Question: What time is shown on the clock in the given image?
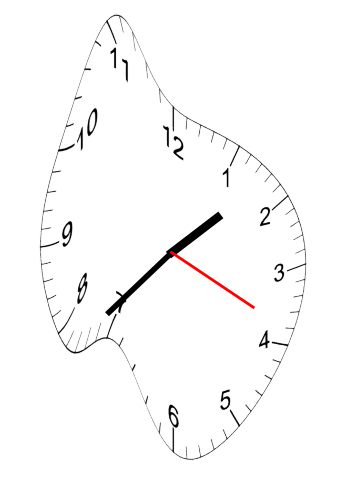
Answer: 01:37:19